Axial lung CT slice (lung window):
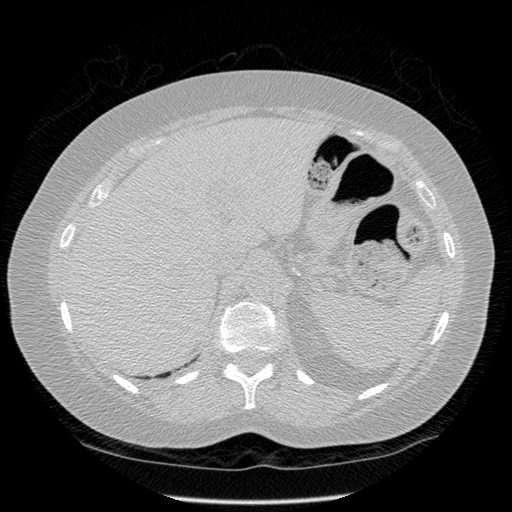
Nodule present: no